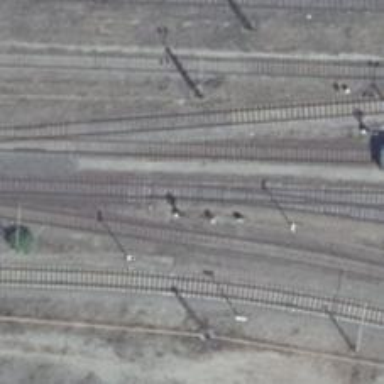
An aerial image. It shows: Railway switch.